Question: I have this interface from IB. As you can see in 'Details' 'UITextfield' there are a lot of HTML code inside it.

I have a PHP server behind so that I can make it in the back-end too. What is the best way to perform this?
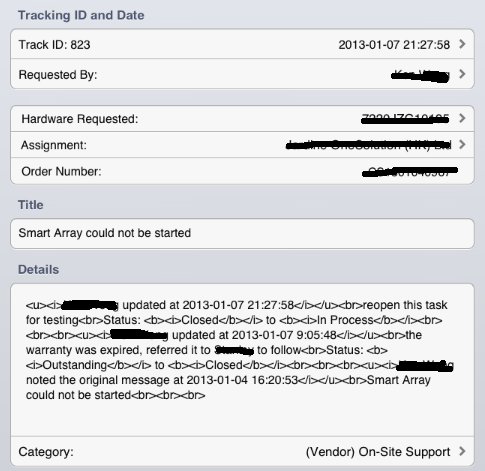
Answer: Display it in a UIWebView with a transparent background, that way you can have all of your HTML tags still functioning. Just make the UIWebView the same size as your UITextView and put it in the same spot!
When you are loading your HTML string into your webView use this code for a transparent background.
'''
finalhtmlstring = [NSString stringWithFormat:@"<html><head></head><body style='background-color:transparent;'>%@</body></html>",htmlstring];
[myWebView loadHTMLString:finalhtmlstring baseURL:[NSURL fileURLWithPath:[[NSBundle mainBundle] bundlePath]]];
'''
And also make sure you (in the xib file) set the webView's background itself to have 0% alpha and toggle the "opaque" box...
Lastly don't forget to set the delegate in your xib file and add the '<UIWebViewDelegate>' to your .h file.